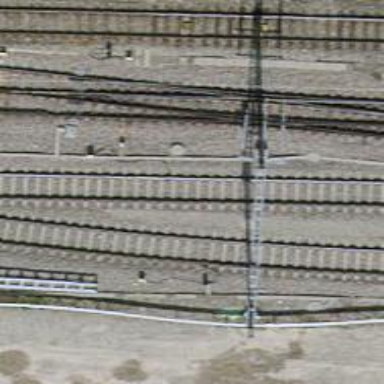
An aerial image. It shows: Rail spur with electrified contact lines for the railway.